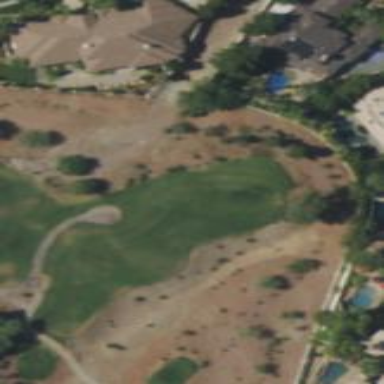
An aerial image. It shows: Grass area designated as golf tee.